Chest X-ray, PA view. Patient: 62 years old, sex F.
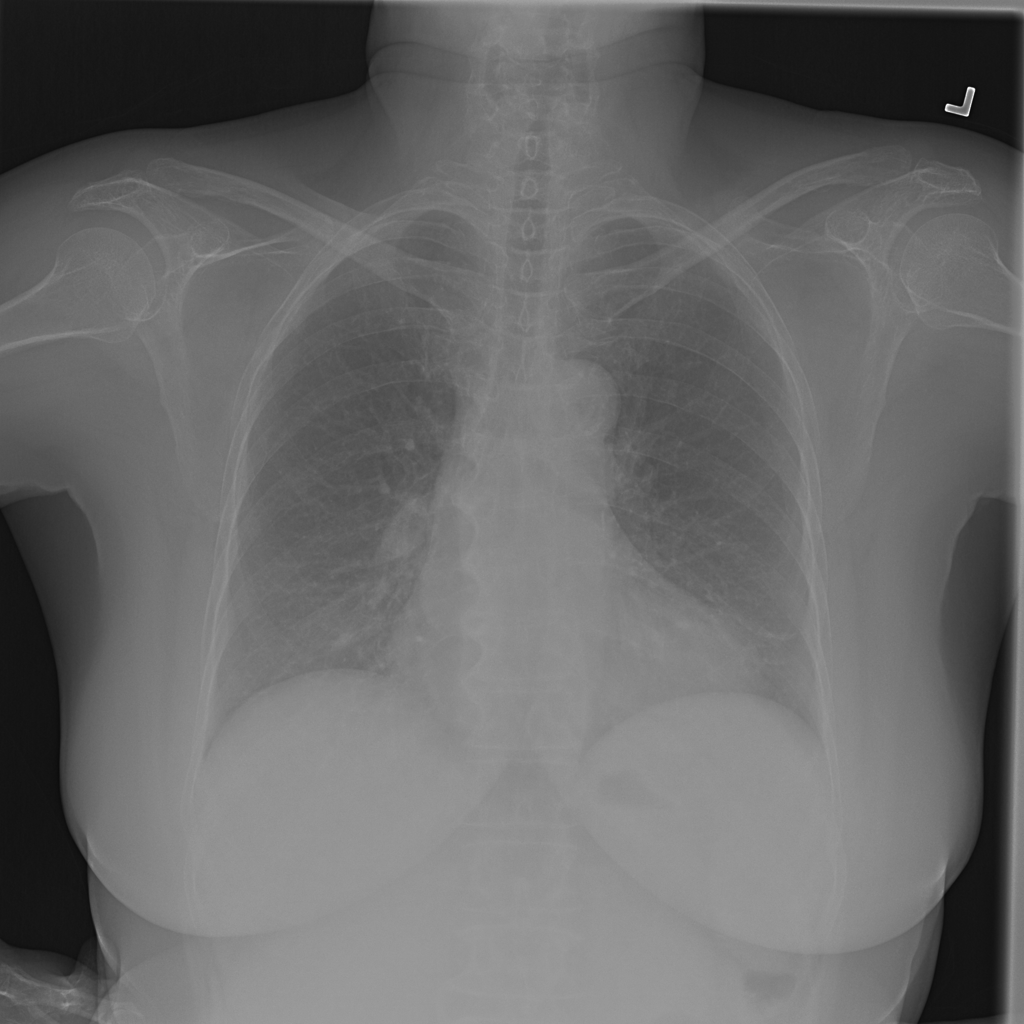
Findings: No Finding